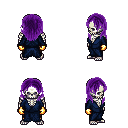
a pixel art fantasy rpg character, male body template, skeleton, blue robe, gold greaves, purple long hairstyle, gold gloves, four views (front, back, left, right), 2x2 character sprite sheet, small pixel art, hard edges, no anti-aliasing